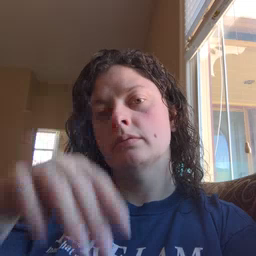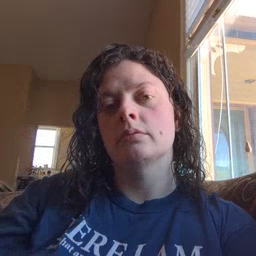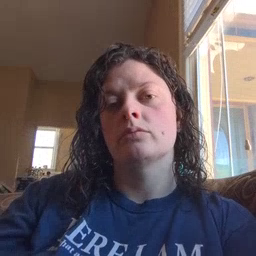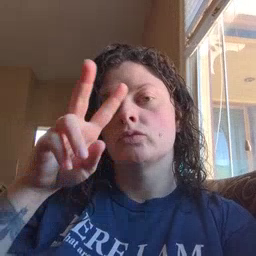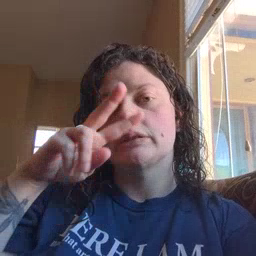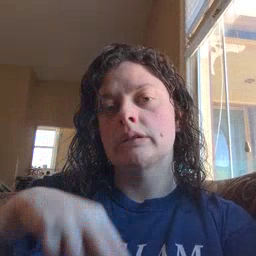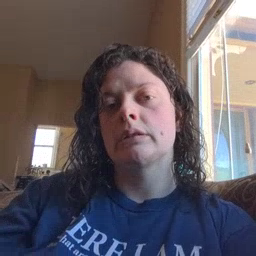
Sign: read